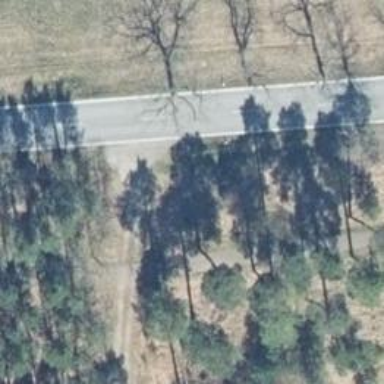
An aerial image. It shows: Dirt track road with grade 3 tracktype.